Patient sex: M
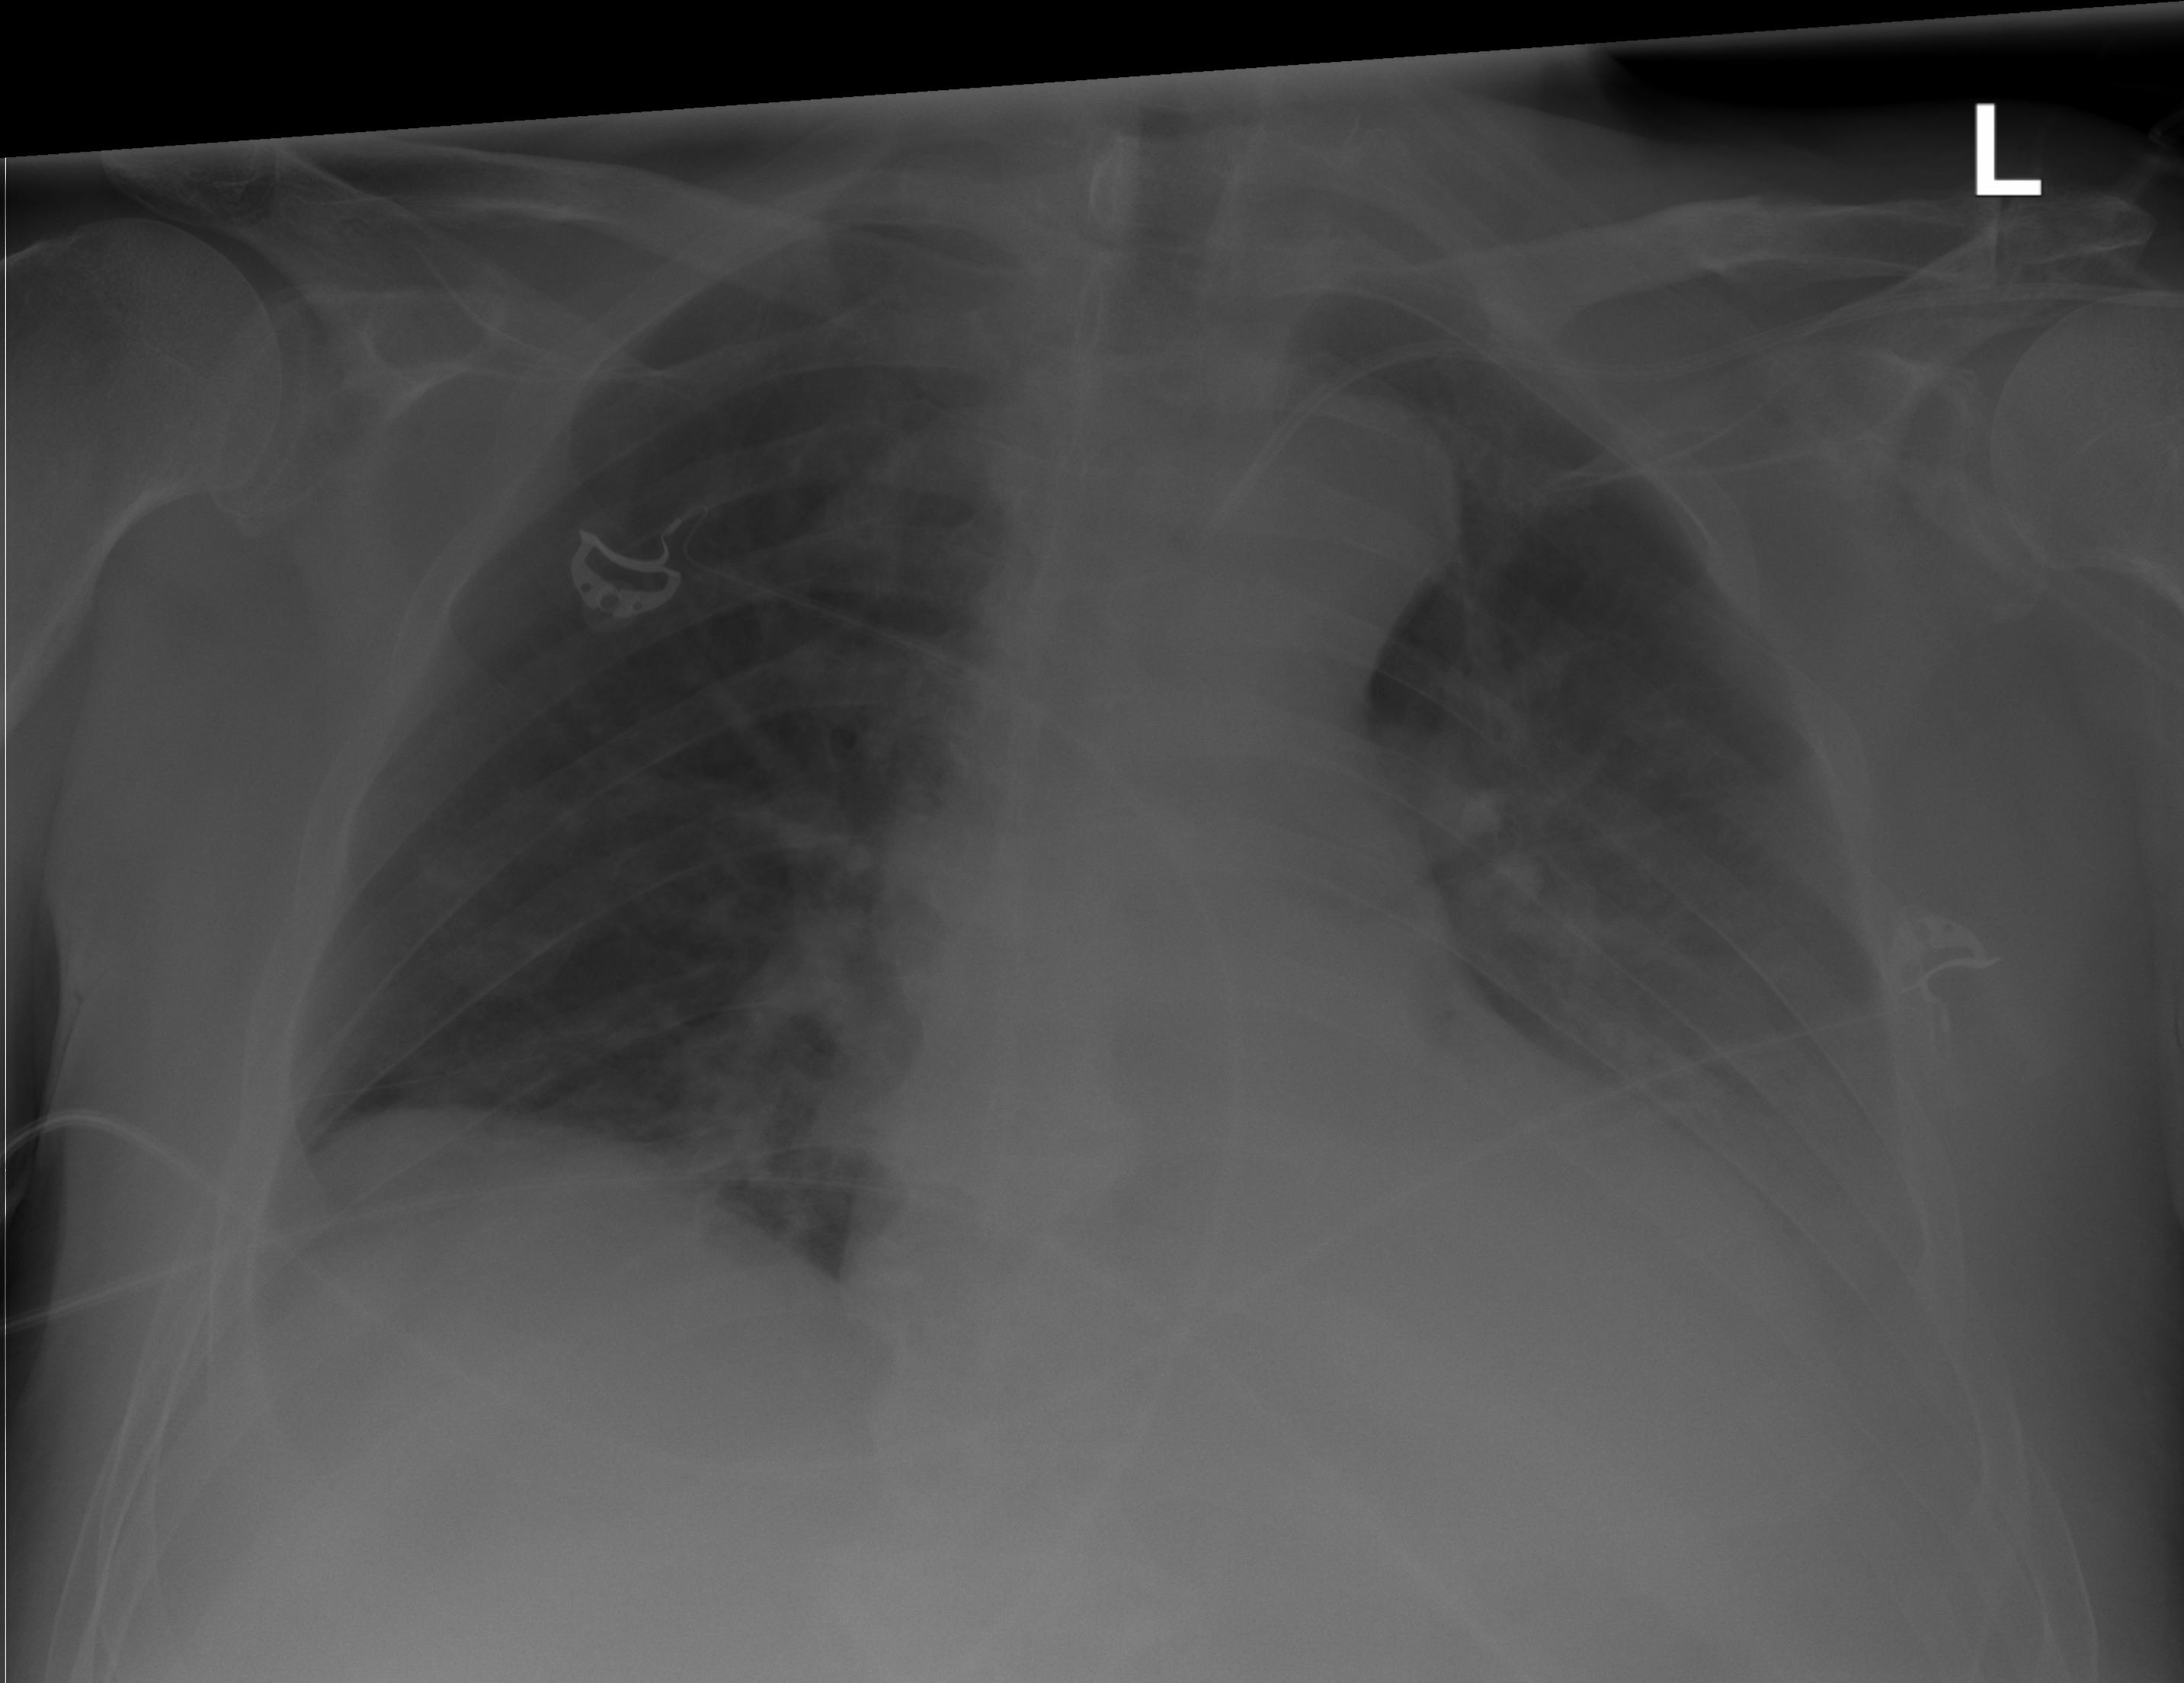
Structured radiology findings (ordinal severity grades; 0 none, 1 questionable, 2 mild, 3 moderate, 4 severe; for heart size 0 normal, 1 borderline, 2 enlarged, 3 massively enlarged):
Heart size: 2
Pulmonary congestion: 2
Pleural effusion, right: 0
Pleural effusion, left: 3
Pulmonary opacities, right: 2
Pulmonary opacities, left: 2
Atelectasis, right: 0
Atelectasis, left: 2